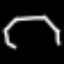
Label: octagon